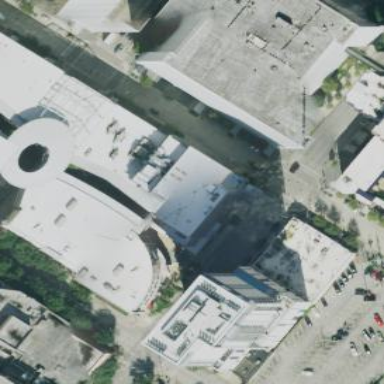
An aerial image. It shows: There is theatre building.